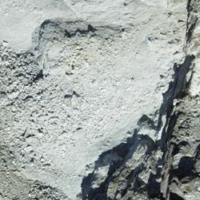
EUNIS habitat code: 48
Species observed at this site:
Pyrrhocorax graculus